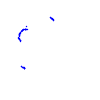
Particle: kaon